【题型】选择题　【知识点】函数　【难度】easy
已知函数$f(x)$满足$f'(x_1) > 0$，$f'(x_2) < 0$，则在$x_1$和$x_2$附近符合条件的$f(x)$的图象大致是（ ）

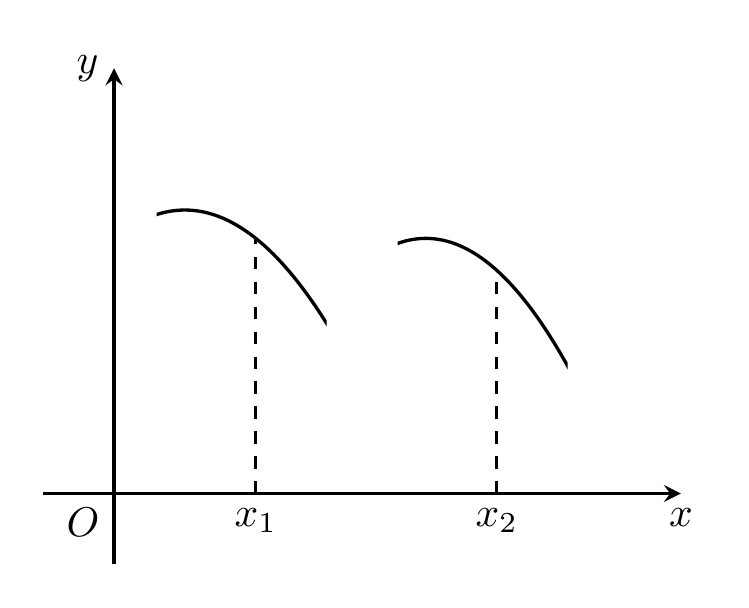
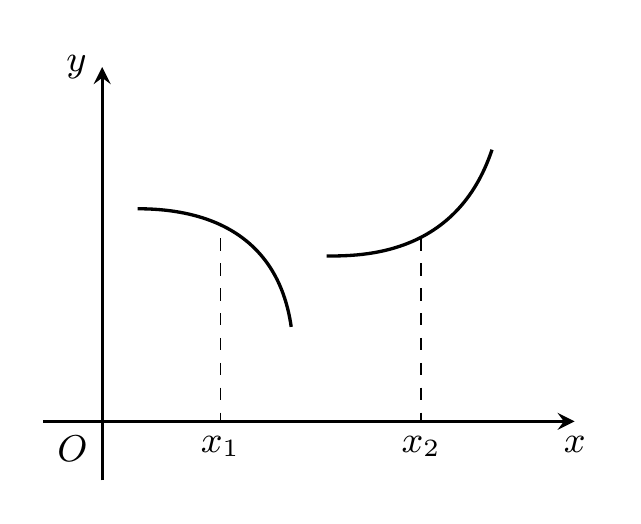
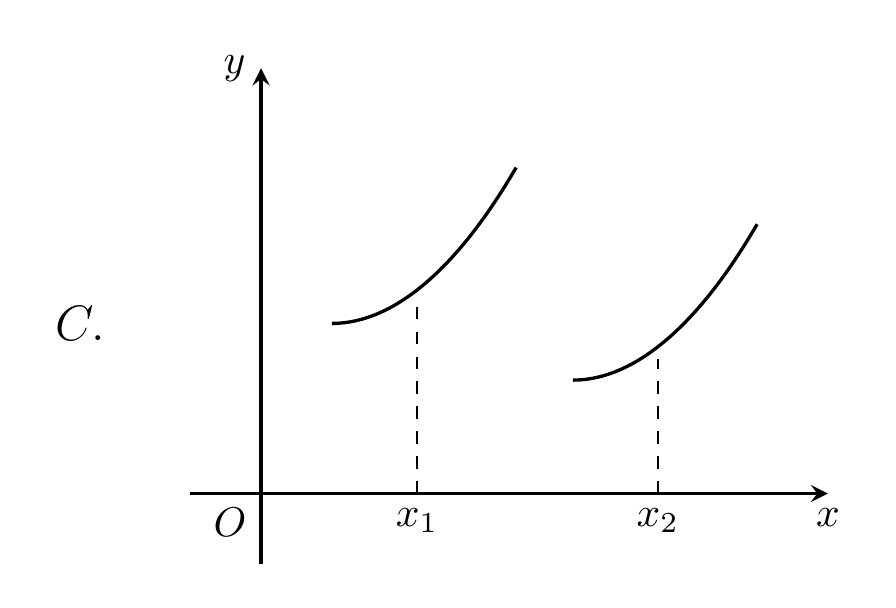
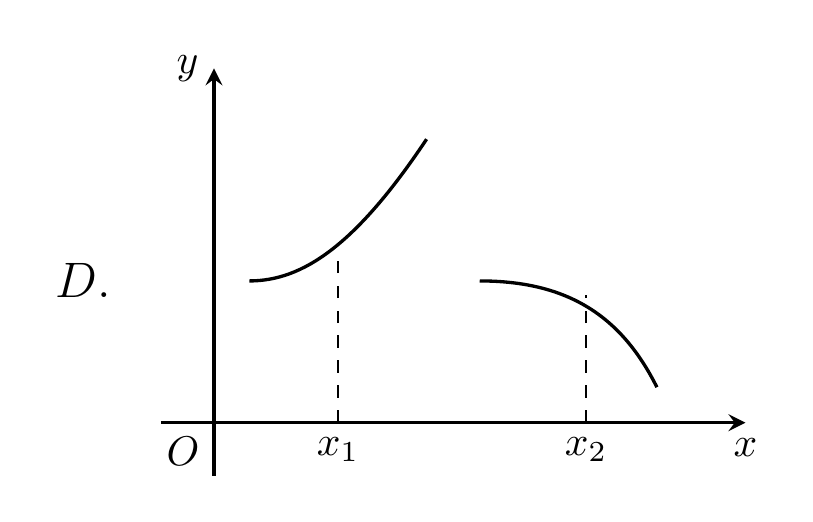
【解答】
\textbf{【答案】} $D$

\textbf{【分析】} 根据导函数的几何意义分析求解即可.

\textbf{【解答】} 解：由$f'(x_1) > 0$，$f'(x_2) < 0$，可知$f(x)$的图象在$x_1$处切线的斜率为正，在$x_2$处切线的斜率为负，
即函数$f(x)$在$x_1$附近单调递增，在$x_2$附近单调递减，
由所给的图象知，只有$D$正确.

故选：$D$.

\textbf{【点评】} 本题考查由导数的正负判断原函数的单调性的应用，属于基础题.